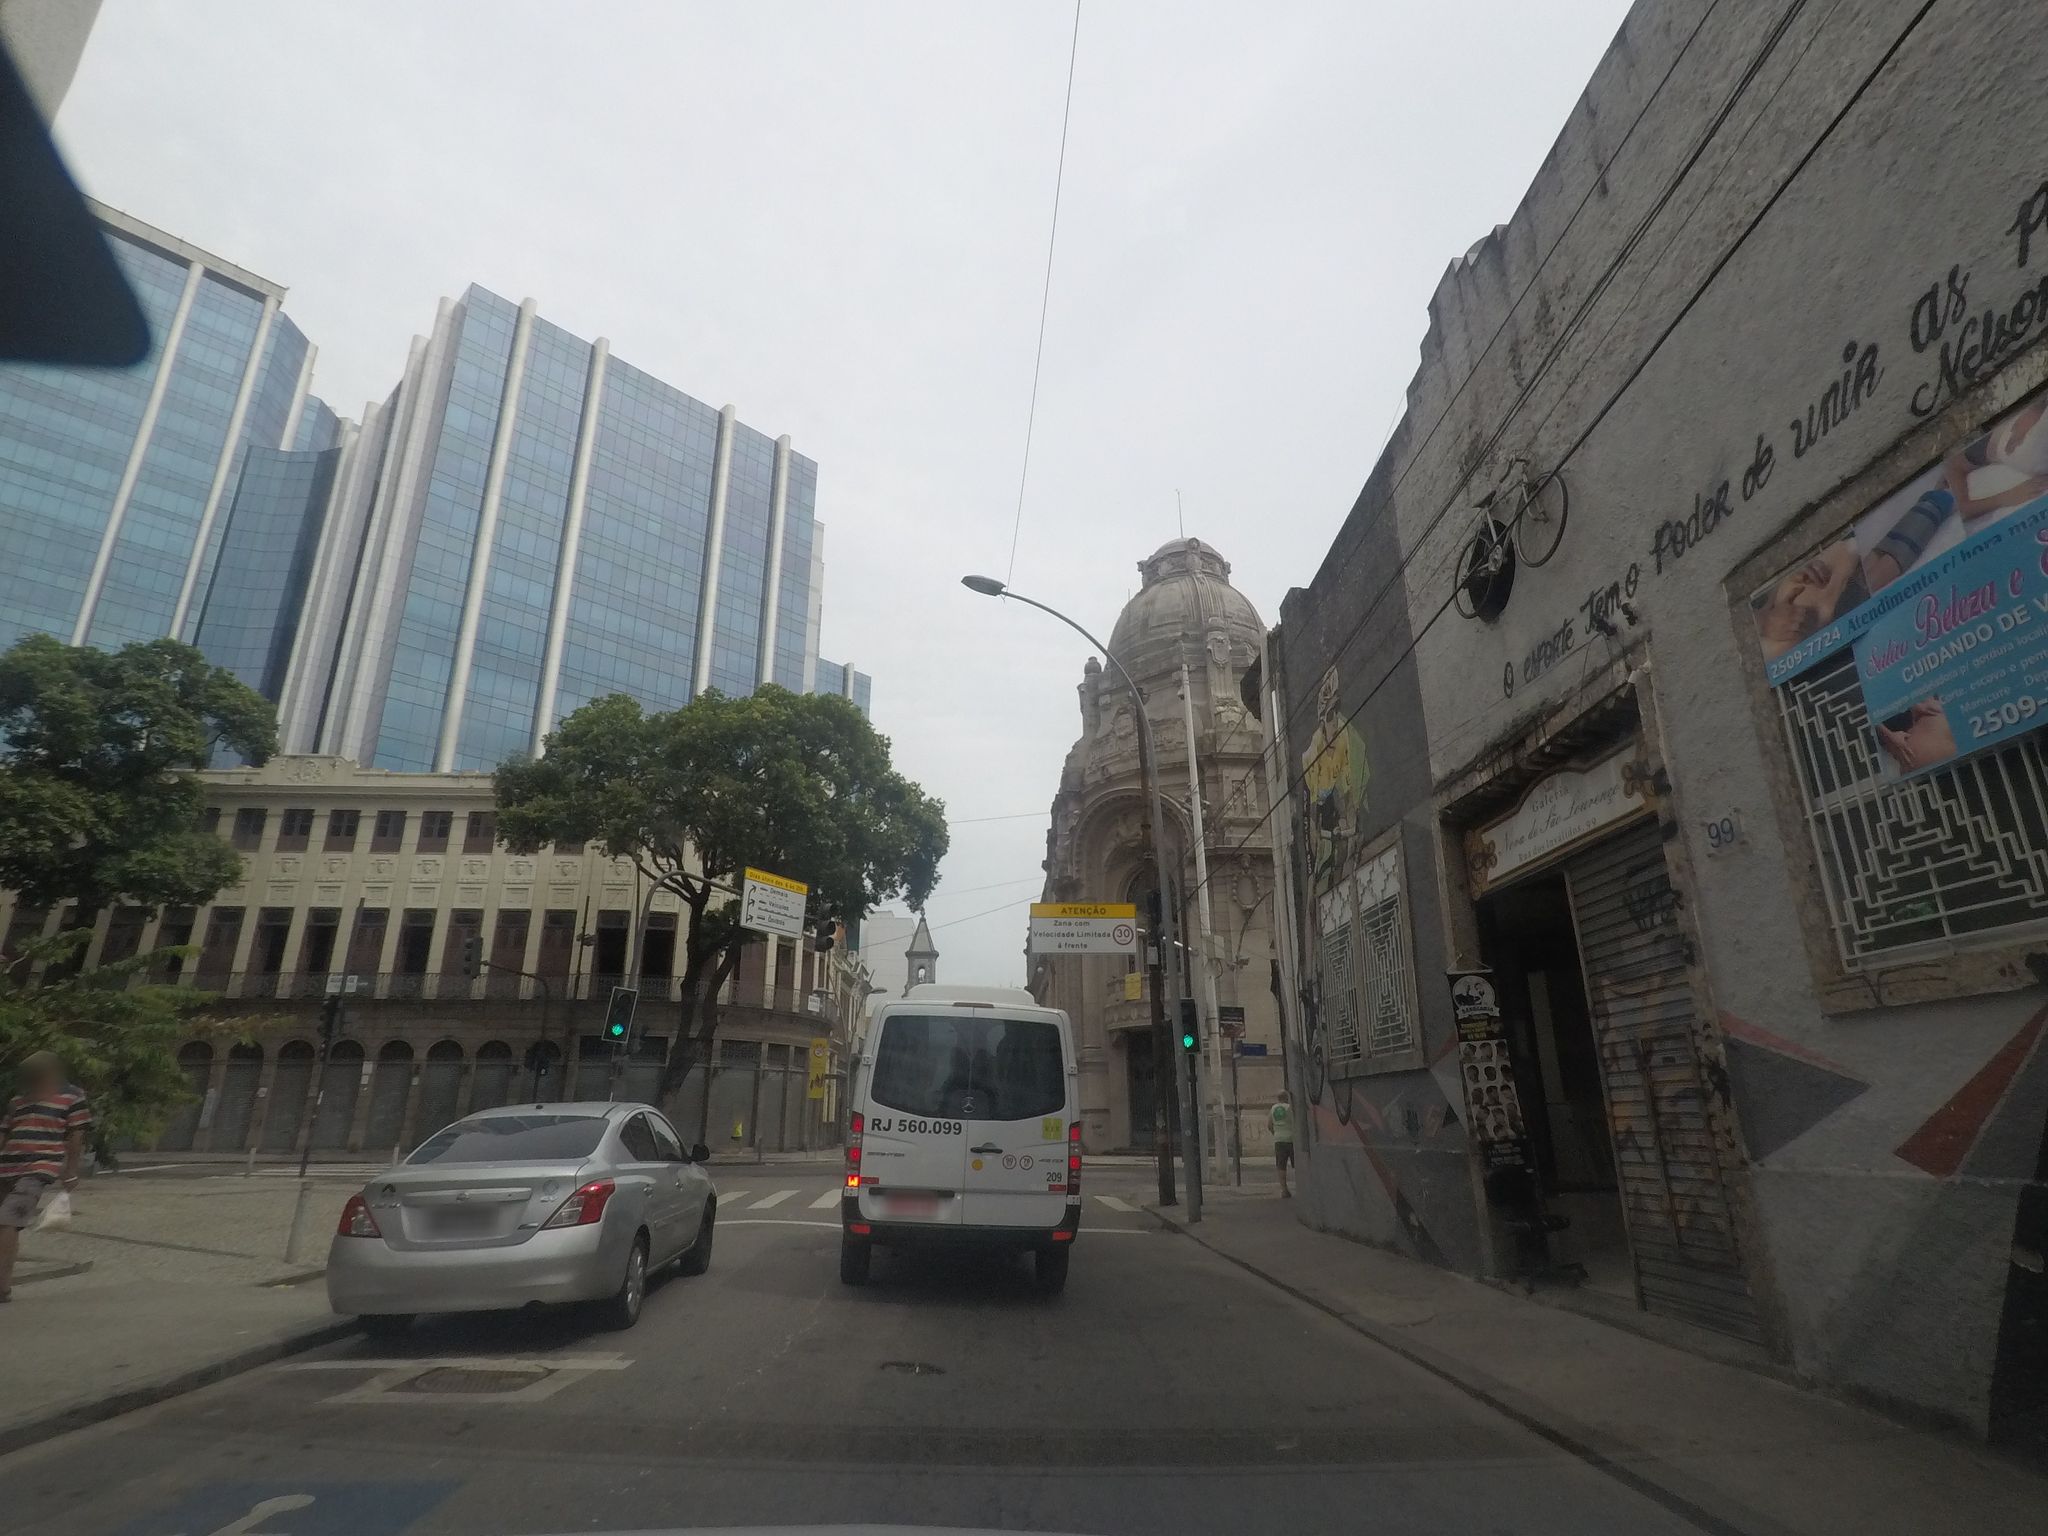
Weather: cloudy
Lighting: day
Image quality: good
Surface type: driving surface
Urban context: urban centre
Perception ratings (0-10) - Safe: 8.25, Lively: 7.49, Beautiful: 6.38, Boring: 3.61, Depressing: 7.06, Wealthy: 5.27